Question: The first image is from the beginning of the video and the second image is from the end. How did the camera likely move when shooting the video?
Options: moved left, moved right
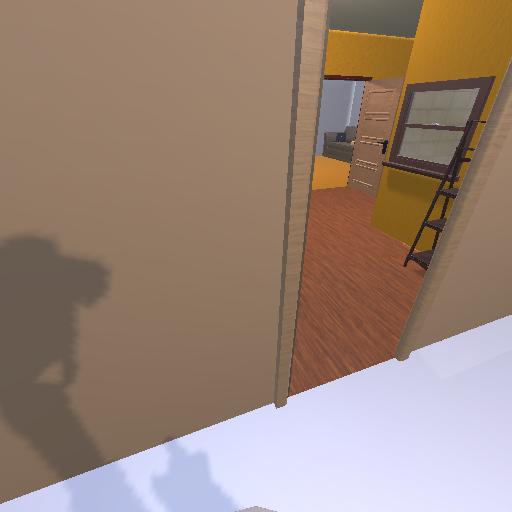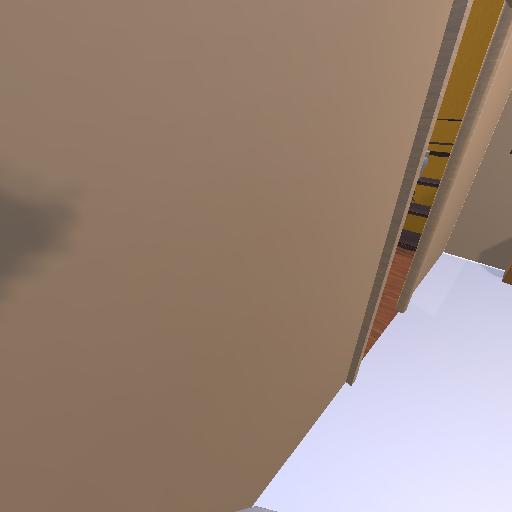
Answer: moved left